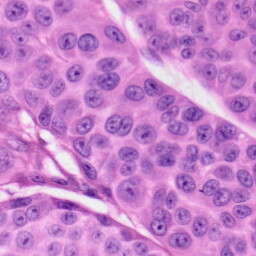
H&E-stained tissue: Skin